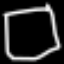
Label: square